Question: Thanks to many discussions in this forum, I found that I should be able to build the application I was planning to do for home usage based on Nitrogen.
So I ran into Nitrogen tutorials, Demo and docs, and start to do some tests based on the self contained inets/nitrogen site. Everything was going well until I wanted to try to access my new website from another PC. Of course I had to tune my box first in order to route wan requests to lan... But after a day searching, reading and testing, I am still stuck...
What I have tested:
- - - -

- - - - - -
I must miss something obvious, is there something to configure in order to make this work? or a test I can do? because I have no more ideas.
context:
- - - - - - - - - - - - - - - - - -
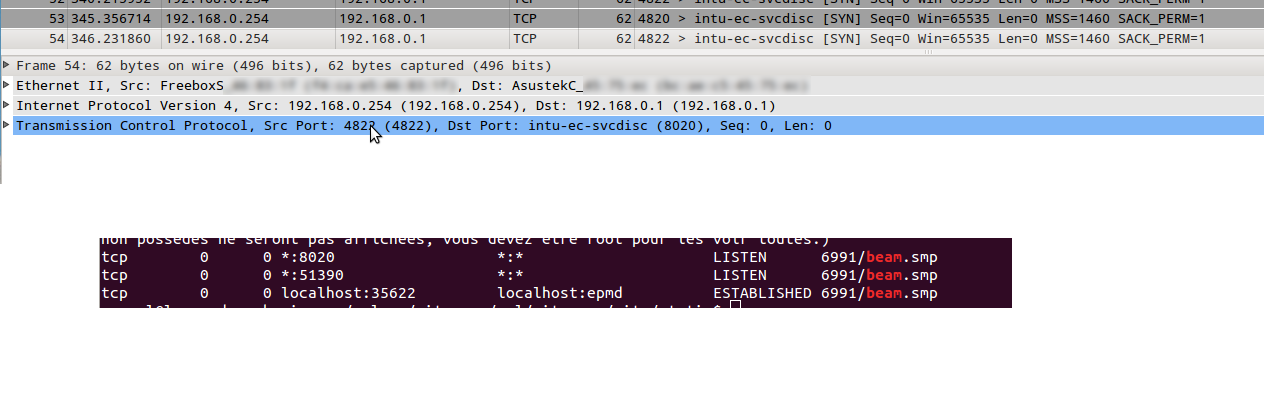
Answer: I enter this answer just to mention that the problem was in my firewall configuration as Syhpoon pointed it, and so it is solved.
To other members, what should I do with this question? I don't think it is a great help for other people apart that it is a reminder for all of us who are stuck to:
- -
Should I delete the topic?